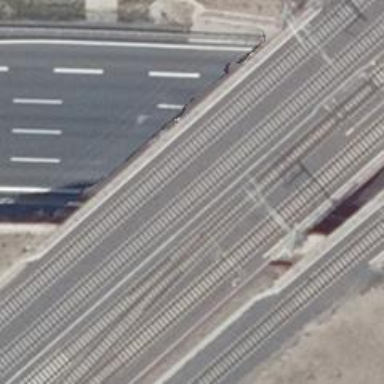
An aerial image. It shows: Railway track with contact line for electrification.